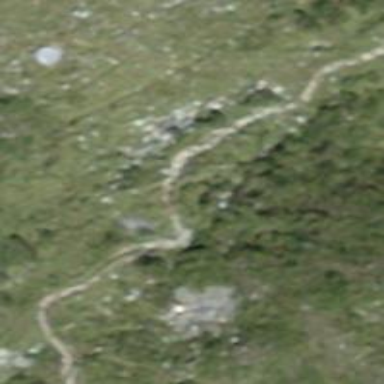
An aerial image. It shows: Path.